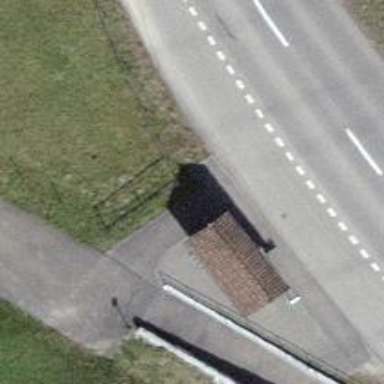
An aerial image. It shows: Platform for public transport is situated by the road.